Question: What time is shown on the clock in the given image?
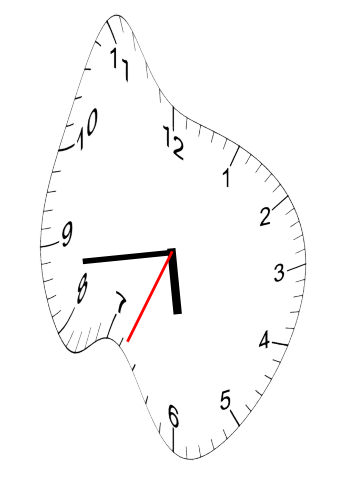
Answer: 05:43:34